Question: Please i am using owl-carousel for my carousel. My carousel is very similar to the one here <URL> and Here . i then added a similar directive in my controller below.
'''
.directive('owlCarousel', function(){
return {
restrict: 'E',
transclude: false,
link: function (scope) {
scope.initCarousel = function(element) {
// provide any default options you want
var defaultOptions = {
autoplay:true,
autoplayTimeout:2500,
loop:false,nav : true,
responsiveClass:true,
margin: 30,
responsive:{
0:{items:1},
767:{items:3},
992:{items:4}
}
};
var customOptions = scope.$eval($(element).attr('data-options'));
// combine the two options objects
for(var key in customOptions) {
defaultOptions[key] = customOptions[key];
}
// init carousel
$(element).owlCarousel(defaultOptions);
};
}
};
}).directive('owlCarouselItem', [function() {
return {
restrict: 'A',
transclude: false,
link: function(scope, element) {
// wait for the last item in the ng-repeat then call init
if(scope.$last) {
scope.initCarousel(element.parent());
}
}
};
}]);
'''
The above works for me except. The last item's height increase beyond the other items below.

You can see the last item display above. Please how do i resolve that and what is the cause ? Any help would be appreciated.
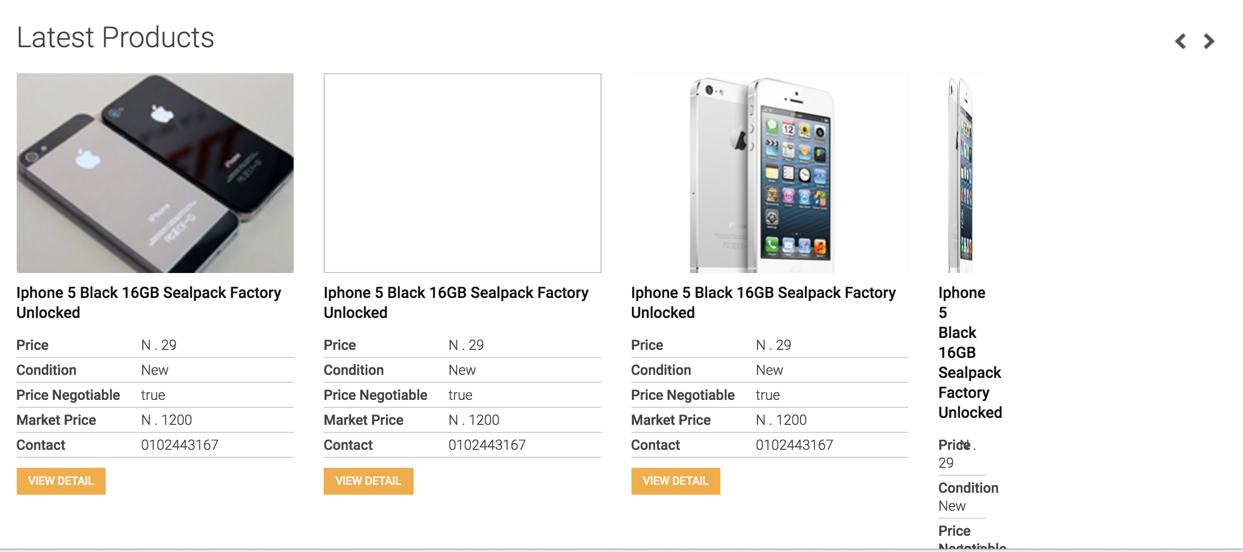
Answer: Try this
'''
.directive('owlCarousel', function(){
return {
restrict: 'EA',
transclude: false,
link: function (scope, element, attrs) {
scope.initCarousel = function() {
// provide any default options you want
var defaultOptions = {
autoplay:true,
autoplayTimeout:2500,
loop:false,nav : true,
responsiveClass:true,
margin: 30,
responsive:{
0:{items:1},
767:{items:3},
992:{items:4}
}
};
$(element).owlCarousel(defaultOptions);
};
}
};
}).directive('owlCarouselItem',[function() {
return function(scope) {
if (scope.$last) {
scope.initCarousel();
}
};
}]);
'''
Refer to this question Here Its what worked for me.